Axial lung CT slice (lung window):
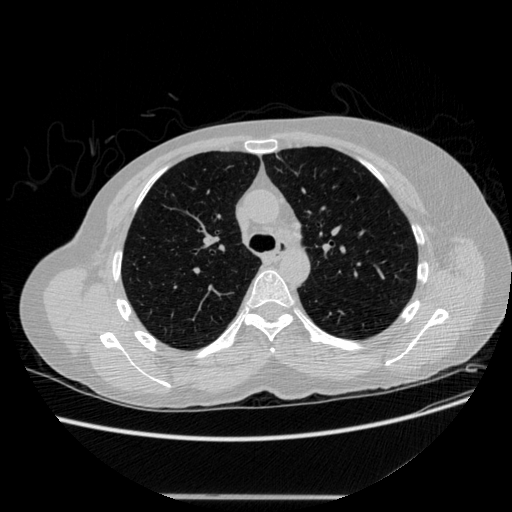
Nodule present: no